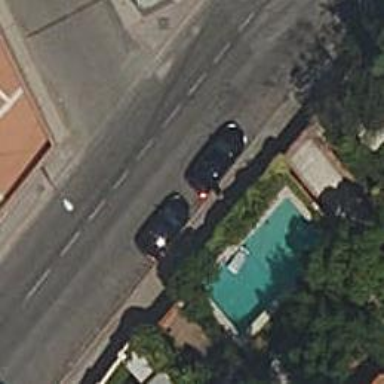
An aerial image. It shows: Swimming pool located in leisure land.